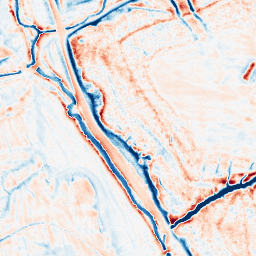
Category: edge_preserving
Decomposition family: guided
Decomposition parameters: radius: 4
eps: 0.1
Upsampling method: quartic
Upsampling parameters: scale: 8
Upsampling scale: 8